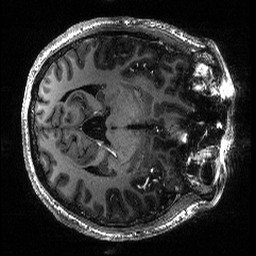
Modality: T1w
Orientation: axial
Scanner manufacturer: siemens
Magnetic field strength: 6.98 T
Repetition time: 2.83 s
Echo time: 0.00279 s